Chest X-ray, PA view. Patient: 57 years old, sex M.
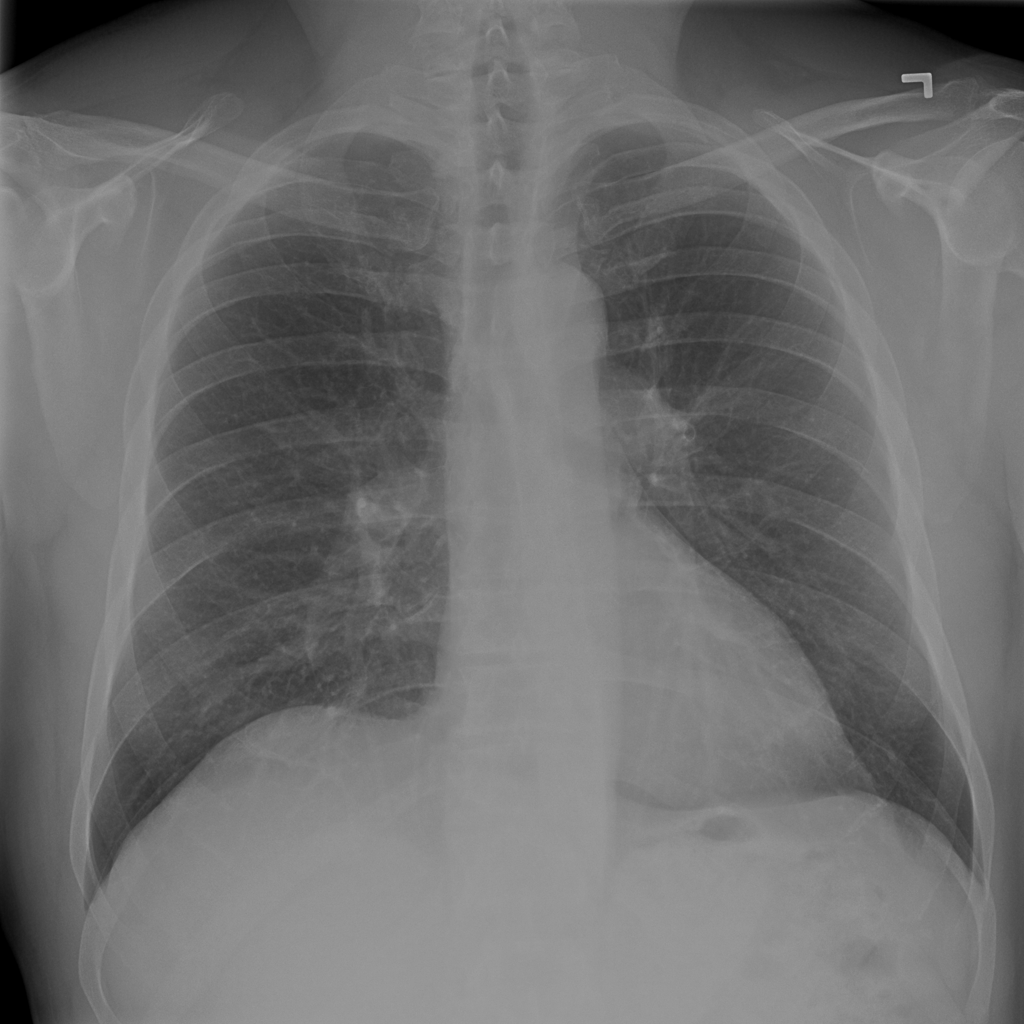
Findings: Infiltration